Question: From my earlier question
<URL>
I'm now trying to put this into access
The code is from answer one on the link, copied and pasted exact with the exception of putting left(citycode,2) and not substring(citycode,2)
trying to run this I now get syntax errors.
the first was the
Did some research and changed the code. Then came
I read this article <URL>
And now I think I've got it narrowed down to
Now this all works in SQL. I need to use it in access as my db is .mdb.
The output should be just one line:

I don't know where the error is in my statement
'''
SELECT * from (SELECT * from City where Provincecode like 'EC' and citycode in
(select citycode from city where left(citycode,2) not like 'bx'))
as x inner join customers on (province = x.provincecode and
customers.city=x.citycode where category like 'SC')
'''
As I said, this works in SQL, and it gets one line of code.
But when it comes to access, it goes wrong
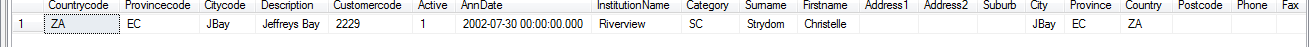
Answer: Maybe this (I have no data to check):
'''
SELECT *
from (
SELECT *
from City
where Provincecode like 'EC' and citycode in (
select citycode
from city
where left(citycode,2) not like 'bx'
)
) as x
inner join customers on customers.province = x.provincecode and customers.city=x.citycode
where x.category like 'SC'
'''
You have no need for parenthesises here, you have used only single join. If you had more joins, then general syntax would be:
'''
select ...
from ((
table1
join table2 on ...)
join table3 on ...)
join table4 on ...
where ...
'''